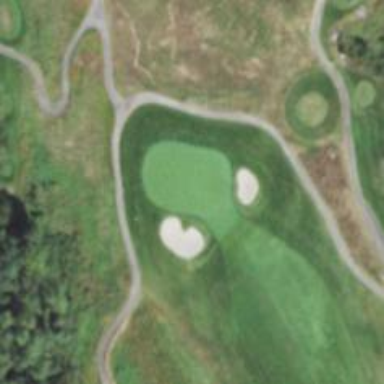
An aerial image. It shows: Golf hole.